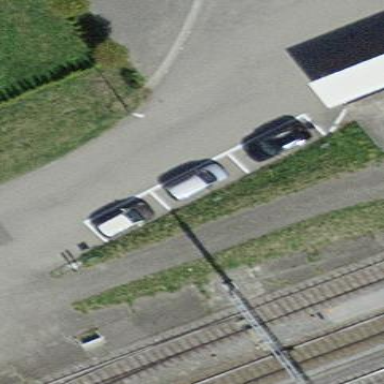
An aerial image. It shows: Parking area with asphalt surface.